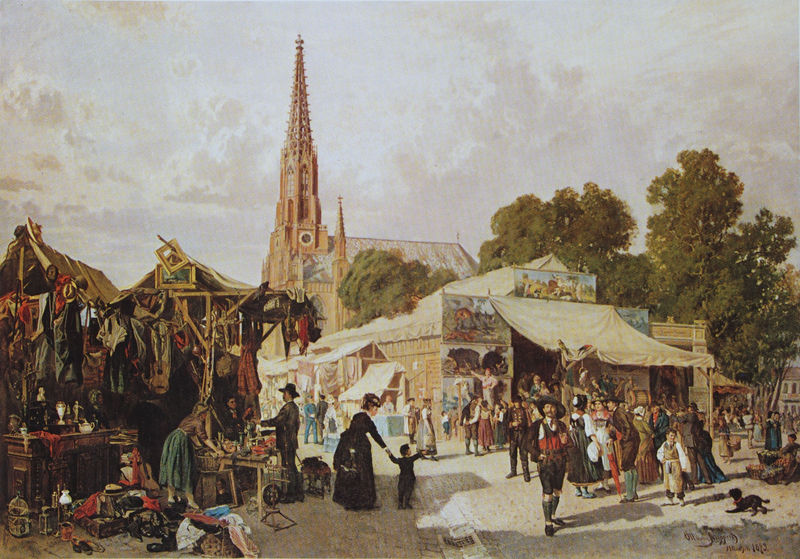
Titel: Auer Dult
Künstler: Otto von Ruppert
Standort: München
Institution: Stadtmuseum
Schlagwörter: baum, blau, gemälde, gruppe, himmel, mann, schatten, weiß, wolken, bäume, frauen, grün, kirchturm, menschen, stadt, braun, bunt, frau, hell, hut, kleid, kleider, licht, männer, paris, schwarz, strasse, szene, dame, hund, hunde, tier, tiere, tuch, wolke, fest, leute, malerei, anzug, trinken, arm, kleidung, rahmen, signatur, häuser, kirche, sonne, boden, händler, kind, mutter, gitarre, england, gotik, bauern, genre, handel, kinder, turm, kanne, bilder, bilderrahmen, markt, platz, querformat, essen, vergnügen, uhr, vasen, baumkrone, baumkronen, plaster, verkauf, bayern, münchen, dom, bub, zirkus, jahrmarkt, stand, menschenmenge, münster, kathedrale, tracht, biedermeier, hubi, gotisch, historismus, trachten, marktplatz, teekanne, kaufen, gaukler, vogelkäfig, verkaufen, armut, bär, rinnstein, sohn, glocken, händlerin, marktstand, zelt, zelte, kirchturmuhr, spindel, spinnrad, markise, kirchweih, zeltdach, fialen, neugotik, dachreiter, uhrwerk, kreuzblume, auer dult, mariahilf, mariahilfplatz, feste, buden, marktstände, stände, wolkenb, dult, kirmes, volksfest, sonnenschutz, mark, basar, tand, but, plane, bude, geräte, abwasser, hung, kirchplatz, krimskrams, marktschreier, tierschau, zitkus, camera obscura, trödel, sachen, tiroler, au, tödel, müünchen